Current action and preconditions to check: trajectory_clear

Your task: For each precondition in the list above, predict whether it will hold at this action.

Consider the current scene as observed from the mobile robot's camera, and analyze the predicted future states of all dynamic agents (e.g., people, animals, vehicles, or any moving entities) within the NEXT SECOND.

IMPORTANT: Only answer "very likely" if you are absolutely certain—based on strong, clear evidence—that a dynamic agent will violate the precondition in the predicted future state. Do NOT answer "very likely" for unlikely, ambiguous, or low-probability risks.

Ask yourself for each precondition: Is there a high probability, with clear and convincing evidence, that the predicted future states of any dynamic agent will interfere with the predicted future state of the currently executing action within the NEXT SECOND, causing that precondition to fail?

Assess the risk level based on these predictions. Use "likely" or "very likely" if motions create a clear risk of interference.

Use "neutral" or "improbable" if agents are nearby but their predicted paths are clearly diverging or non-conflicting.

Failure Risk Categories: "very improbable", "improbable", "neutral", "likely", "very likely"

Answer Format: Output ONLY the probability_of_failure value from these categories: "very improbable", "improbable", "neutral", "likely", "very likely"

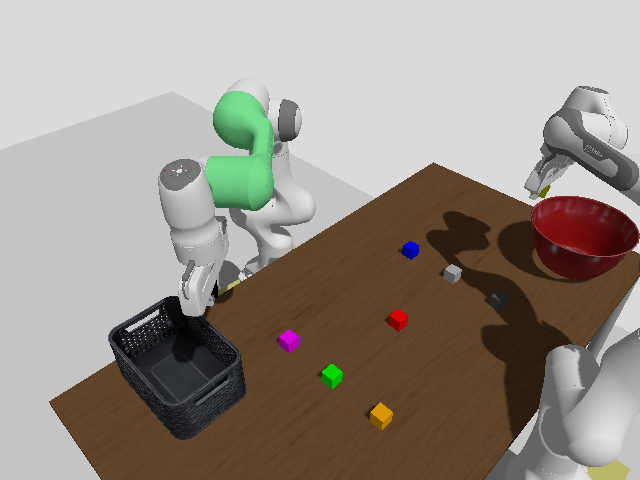

Answer: very improbable